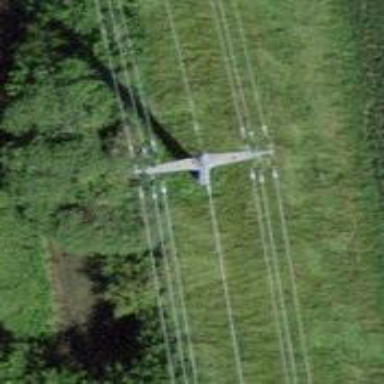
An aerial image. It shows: Concrete power pole.